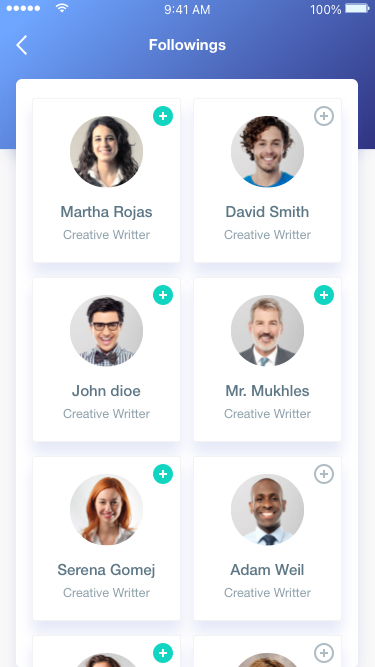
Text in this UI design:
Followings
Martha Rojas
Founder at Google
David Smith
Creative writter
Jhon dioe
Student
Mr. Mukhles
Director at Airbnb
Serena Gomej
Content writter
Adam Weil
Marketing manager
Rihana Joie
Creative writter
Kelly J. Joseph
CEO at Global Business
Mr. Mukhles
Director at Airbnb
Martha Rojas
Creative Writter
David Smith
Creative Writter
John dioe
Creative Writter
Mr. Mukhles
Creative Writter
Serena Gomej
Creative Writter
Adam Weil
Creative Writter